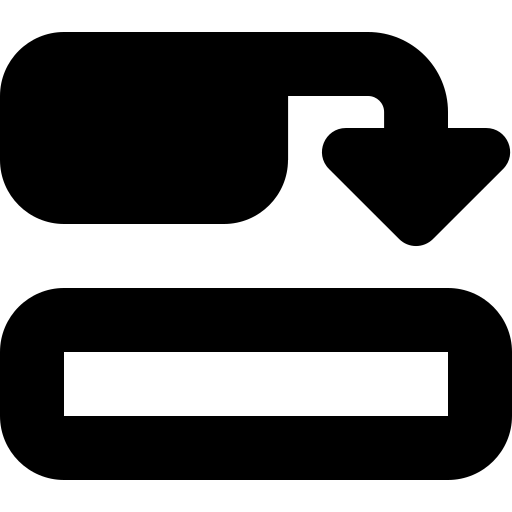
Tags: icon, FontAwesome, fa-icon, solid, diagram, predecessor